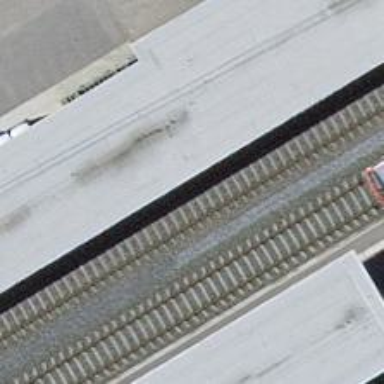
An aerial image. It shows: Public transport stop position along the railway.